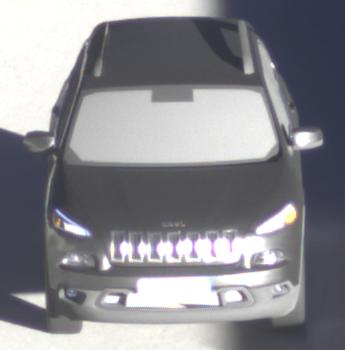
Make: Jeep
Model: Cherokee 3.2 V6 Pentastar
Detailed model: Cherokee (KL)
Model produced from: 2014/07
Model produced until: 2015/07
Doors: 5
Color: gray
Road condition: dry road
Daytime: sunrise or sunset
Contrast: high contrast